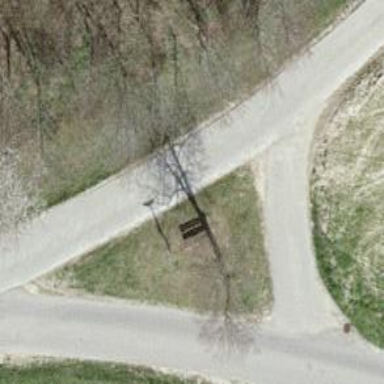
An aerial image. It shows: Brown bench in the vicinity.